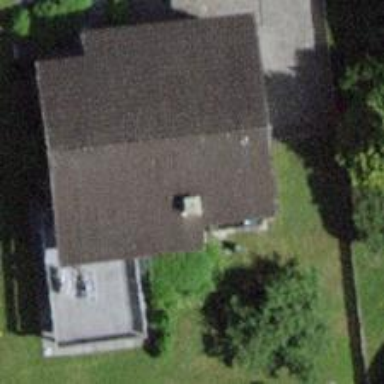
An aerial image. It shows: Detached building.